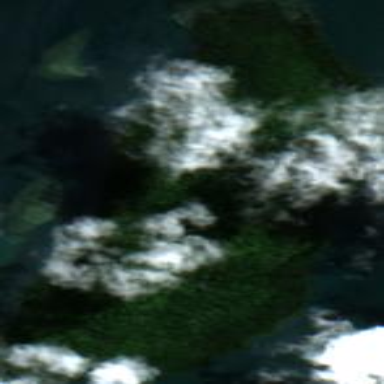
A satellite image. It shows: Island with natural coastline.